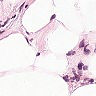
Metastatic tissue present: no